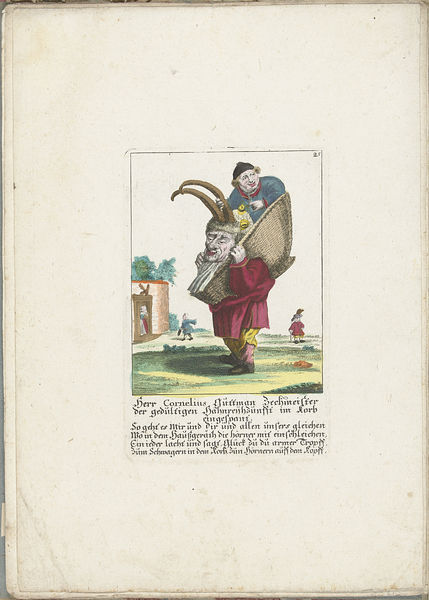
Titel: De dwerg Cornelius Guttman als hoorndrager, ca. 1710
Künstler: Martin Engelbrecht
Standort: Amsterdam
Institution: Rijksmuseum
Schlagwörter: jaune, caricature, maison, dos, rouge, herbes, couleur, terre, chemin, deux, corbeille, hommes, renaissance, texte, route, pré, satire, page, clown, drole, abre, bizarre, porter, portrer, portret, illutration